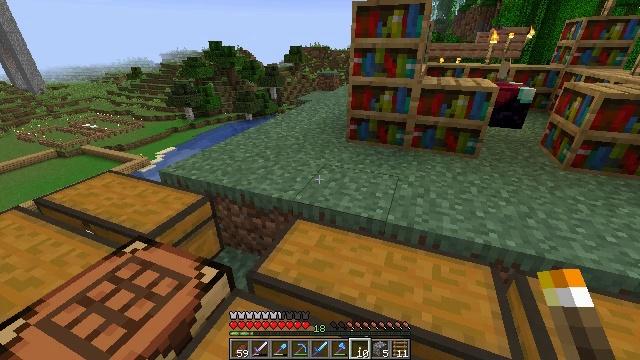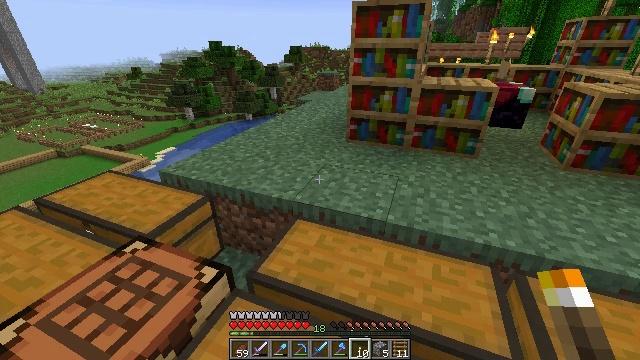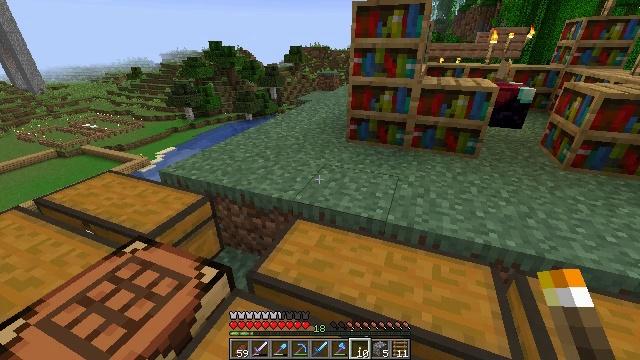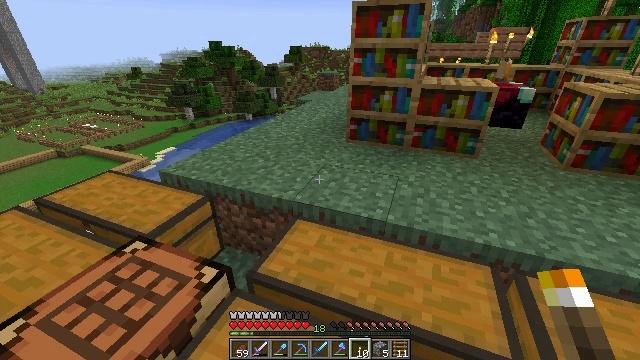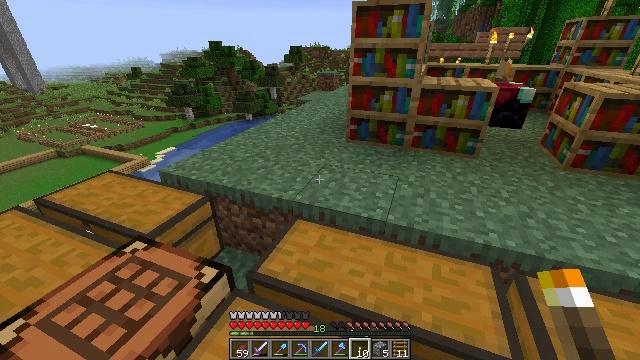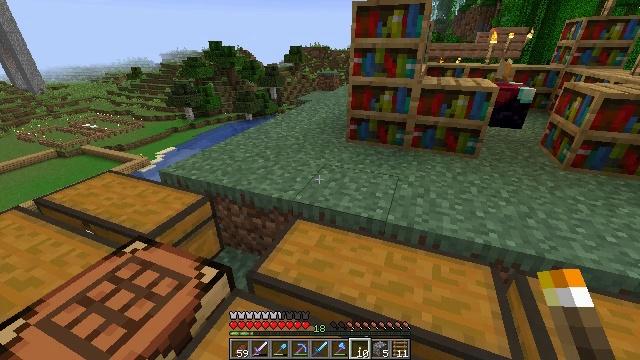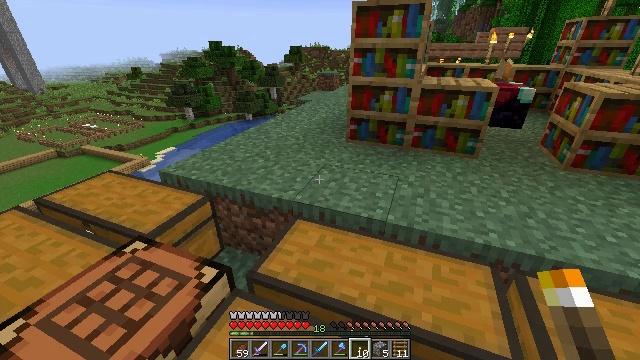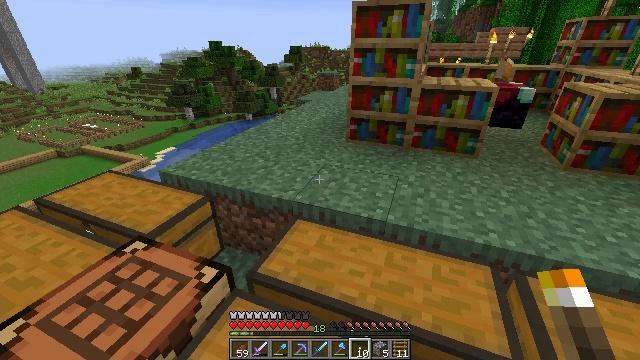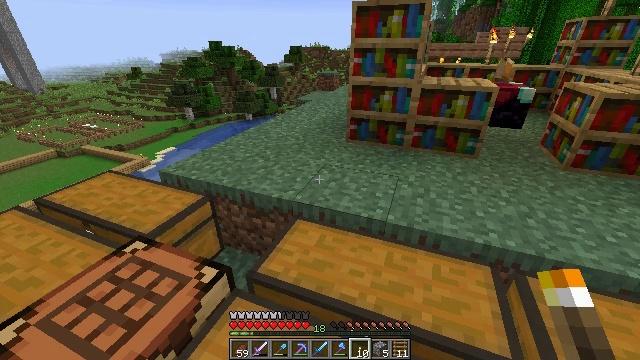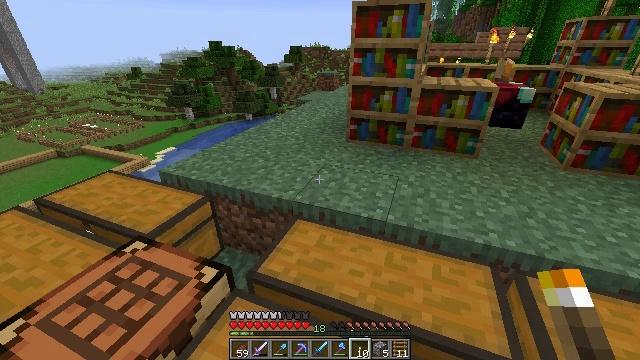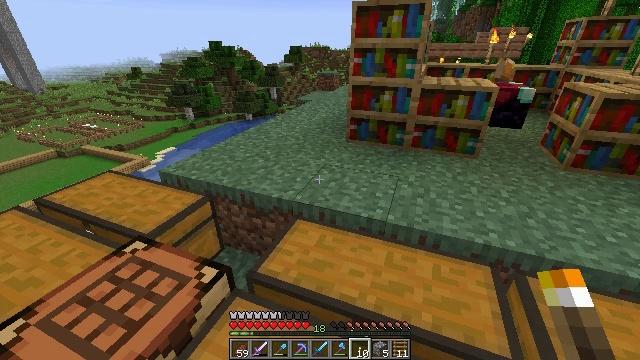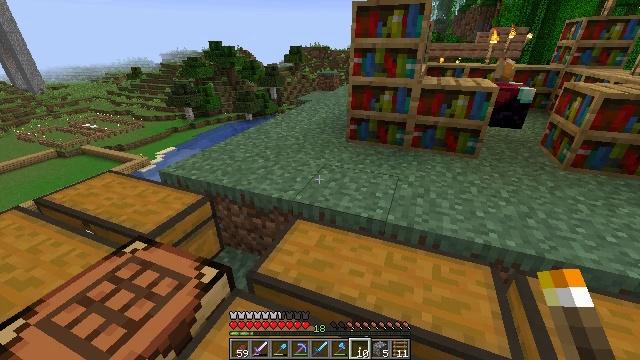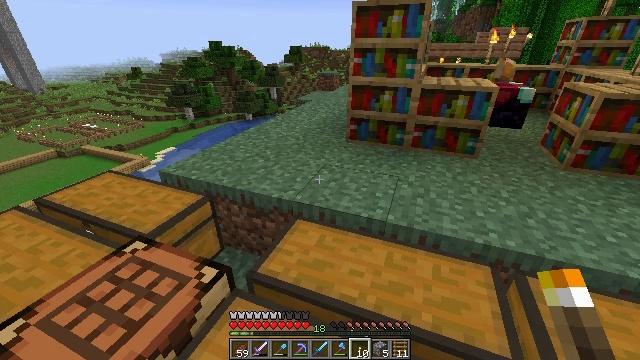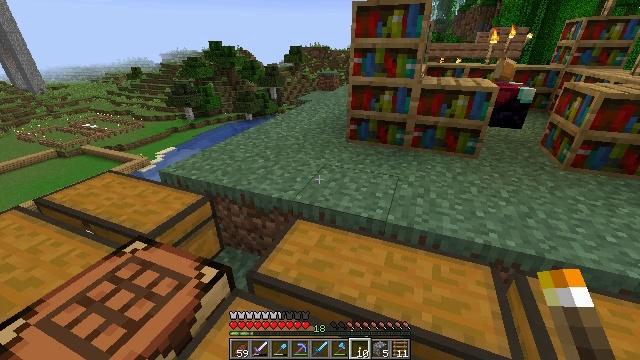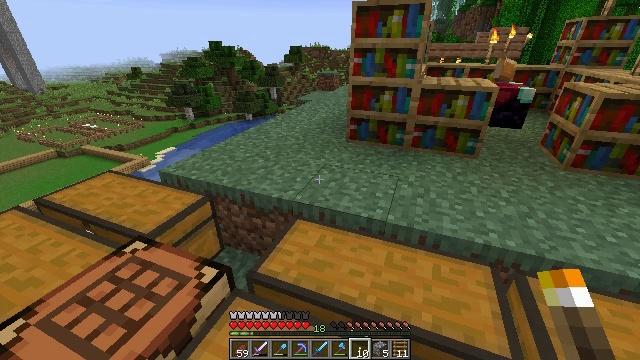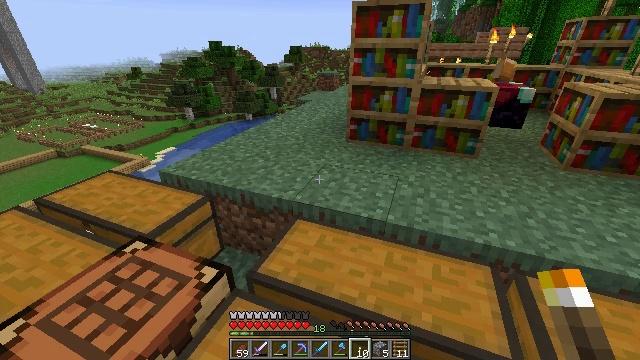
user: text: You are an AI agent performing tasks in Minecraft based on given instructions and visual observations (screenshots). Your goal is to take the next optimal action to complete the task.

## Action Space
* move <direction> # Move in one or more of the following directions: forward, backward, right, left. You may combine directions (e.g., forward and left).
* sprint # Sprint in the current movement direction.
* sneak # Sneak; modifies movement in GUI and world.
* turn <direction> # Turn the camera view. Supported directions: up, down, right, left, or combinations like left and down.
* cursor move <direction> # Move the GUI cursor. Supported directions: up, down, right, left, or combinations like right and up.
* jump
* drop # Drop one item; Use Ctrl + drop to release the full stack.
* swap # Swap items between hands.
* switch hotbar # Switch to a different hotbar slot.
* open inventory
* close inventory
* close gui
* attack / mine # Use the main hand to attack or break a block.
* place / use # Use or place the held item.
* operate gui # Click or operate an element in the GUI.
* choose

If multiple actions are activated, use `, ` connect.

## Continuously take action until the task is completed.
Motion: motion action
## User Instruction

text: Reclaim the furnace for later use.
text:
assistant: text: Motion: no_op
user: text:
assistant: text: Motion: no_op
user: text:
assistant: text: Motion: no_op
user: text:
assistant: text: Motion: no_op
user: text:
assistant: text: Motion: no_op
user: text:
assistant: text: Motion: no_op
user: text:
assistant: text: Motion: no_op
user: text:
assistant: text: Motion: no_op
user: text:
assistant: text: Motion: no_op
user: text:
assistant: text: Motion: no_op
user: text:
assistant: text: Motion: no_op
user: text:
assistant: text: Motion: no_op
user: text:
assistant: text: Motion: no_op
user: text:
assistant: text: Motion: no_op
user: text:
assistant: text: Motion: no_op
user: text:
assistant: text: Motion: no_op
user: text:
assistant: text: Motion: no_op
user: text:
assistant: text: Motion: no_op
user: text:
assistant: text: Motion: no_op
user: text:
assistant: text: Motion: no_op
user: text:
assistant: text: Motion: no_op
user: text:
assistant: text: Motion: no_op
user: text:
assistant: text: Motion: no_op
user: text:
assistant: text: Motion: no_op
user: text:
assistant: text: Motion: no_op
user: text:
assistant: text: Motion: no_op
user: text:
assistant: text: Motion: no_op
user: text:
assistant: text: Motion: no_op
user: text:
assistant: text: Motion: no_op
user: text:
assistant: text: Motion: no_op